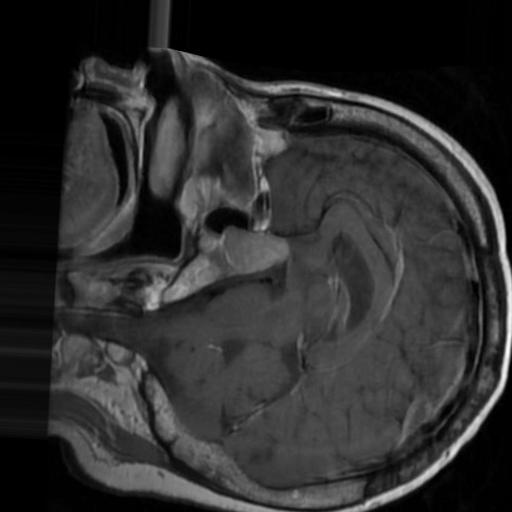
Label: brain_tumor